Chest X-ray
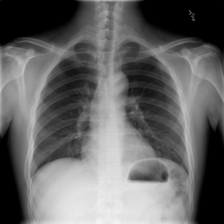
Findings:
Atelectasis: negative
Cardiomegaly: negative
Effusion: negative
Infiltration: negative
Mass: negative
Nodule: negative
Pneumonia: negative
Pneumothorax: negative
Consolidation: negative
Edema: negative
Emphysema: negative
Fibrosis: negative
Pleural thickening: negative
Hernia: negative